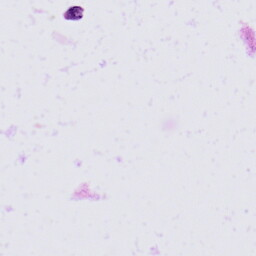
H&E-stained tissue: Skin